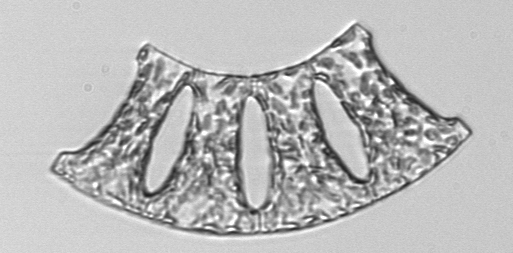
Label: Eucampia